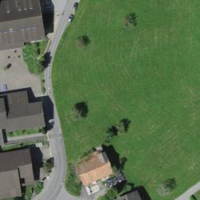
EUNIS habitat code: 55
Species observed at this site:
Cephalanthera longifolia